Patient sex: M
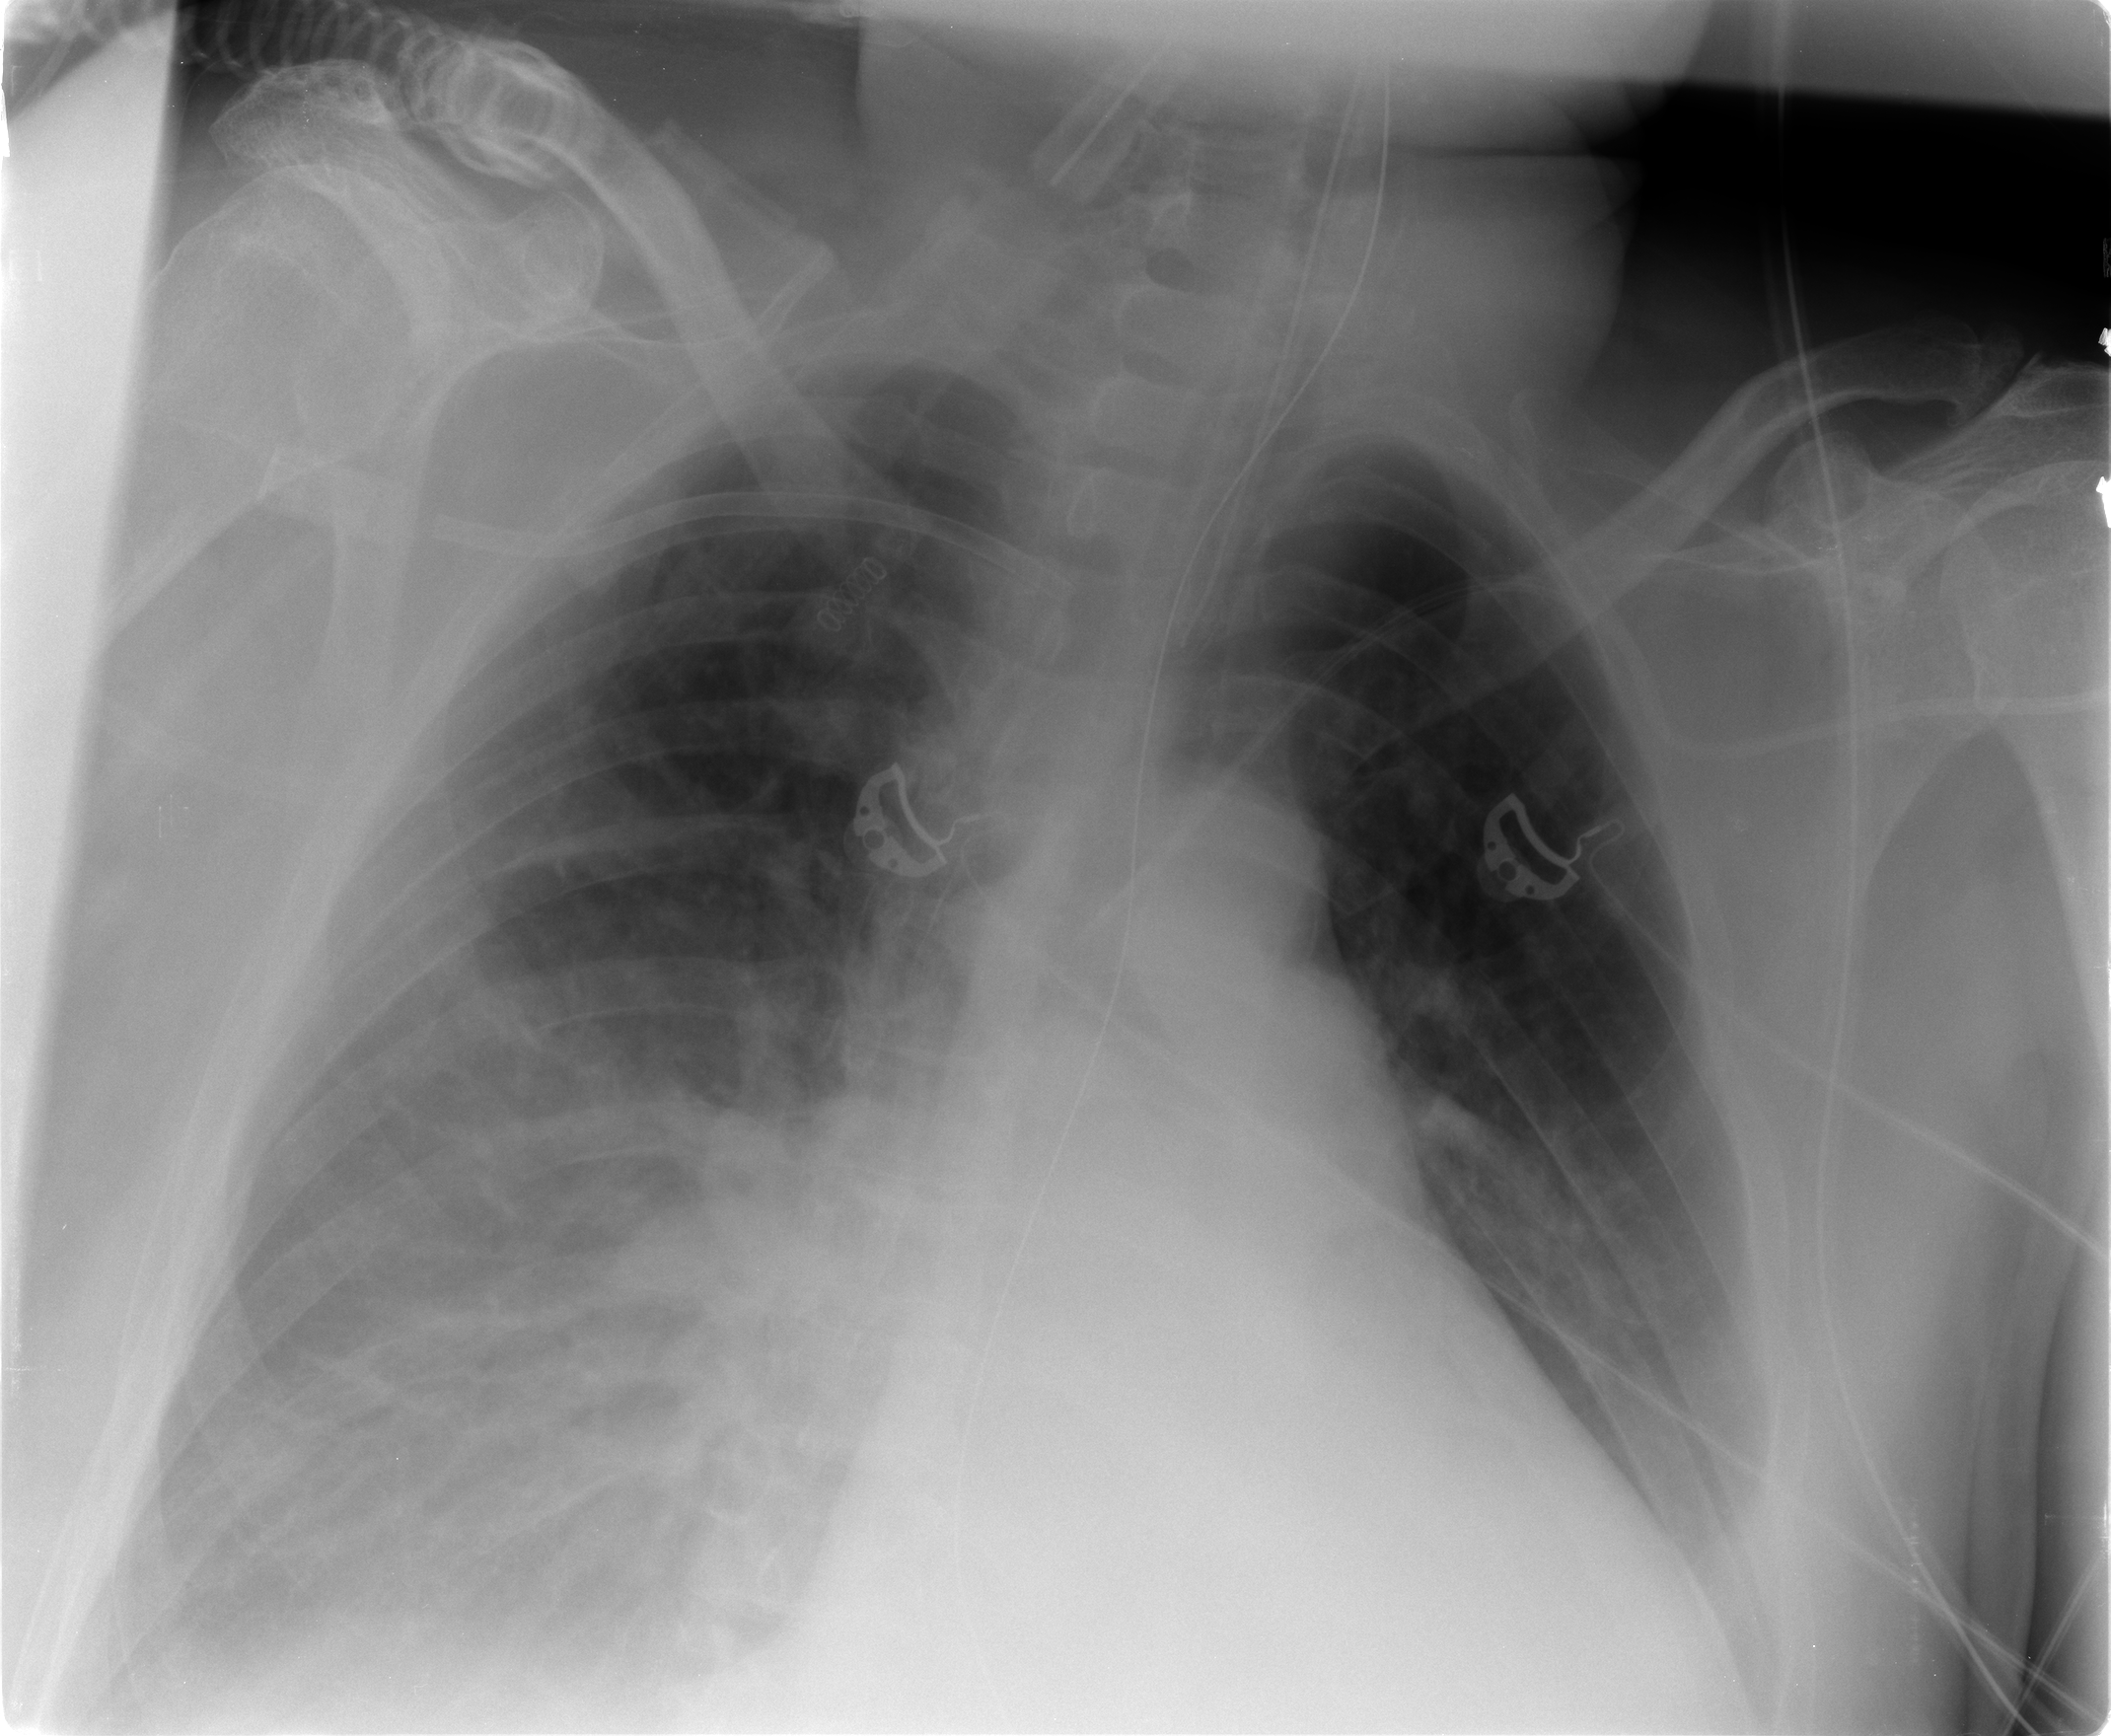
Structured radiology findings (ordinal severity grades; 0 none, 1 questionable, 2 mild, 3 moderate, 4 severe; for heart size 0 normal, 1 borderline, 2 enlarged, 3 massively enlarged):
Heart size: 3
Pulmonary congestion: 2
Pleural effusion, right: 1
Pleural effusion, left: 1
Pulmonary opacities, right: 3
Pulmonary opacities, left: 0
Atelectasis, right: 2
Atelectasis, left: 1